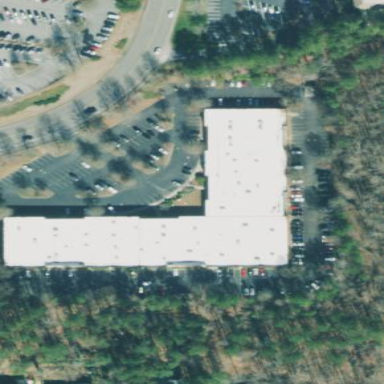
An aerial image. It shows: Commercial building.